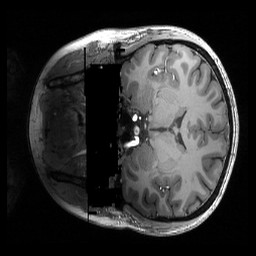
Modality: T1w
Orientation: coronal
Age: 24
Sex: female
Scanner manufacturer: siemens
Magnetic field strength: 6.98 T
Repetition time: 2.53 s
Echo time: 0.00176 s